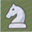
Piece: wN